Question: Im new at Mule. I saw some examples of people who had all the information stored in this part of the message called 'payload', Mule Doc is not the greatest so i hope you can explain me this.
I have seen that they recive the information and access to it this way
'''
#[payload.age]
'''
but in my case (just trying) I discovered that my information (that comes from the http POST request ) is accesible this way
'''
#[message.inboundProperties.age]
'''
What's the diferece? im always getting a payload with information that i dont know anything about.
in this image i show you a simple flow of my App, just as example.

Ty
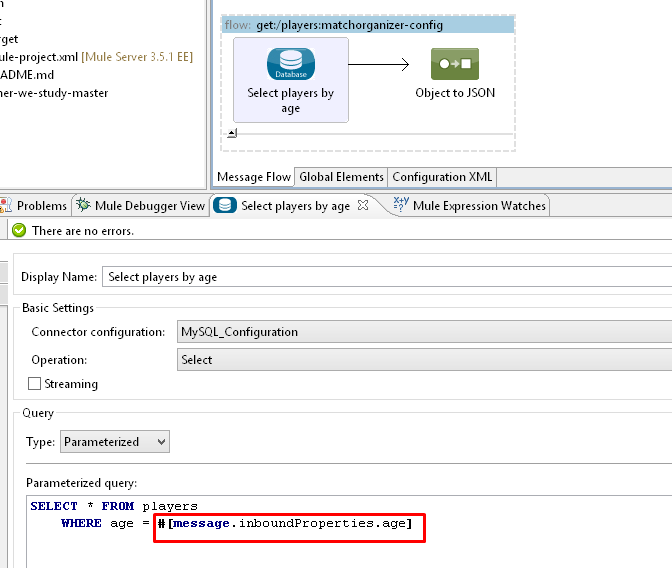
Answer: Actually, the documentation for Mule is now very solid.
Here is a great explanation of the structure of a Mule message: <URL>
You can't really use Mule without having some fundamentals: I strongly suggest you got through these first steps <URL>